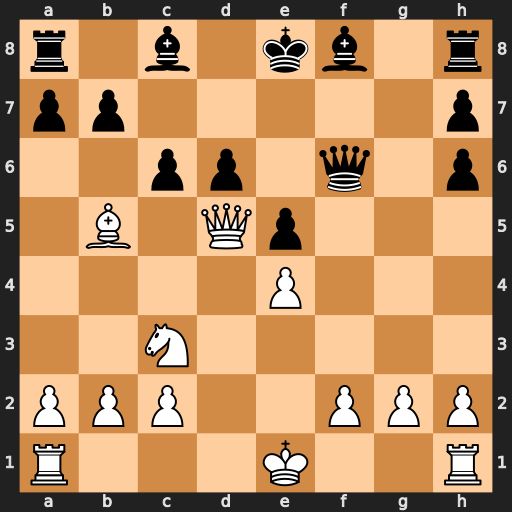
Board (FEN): r1b1kb1r/pp5p/2pp1q1p/1B1Qp3/4P3/2N5/PPP2PPP/R3K2R
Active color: w
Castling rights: KQkq
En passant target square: -
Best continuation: Bxc6+ bxc6 Qxc6+